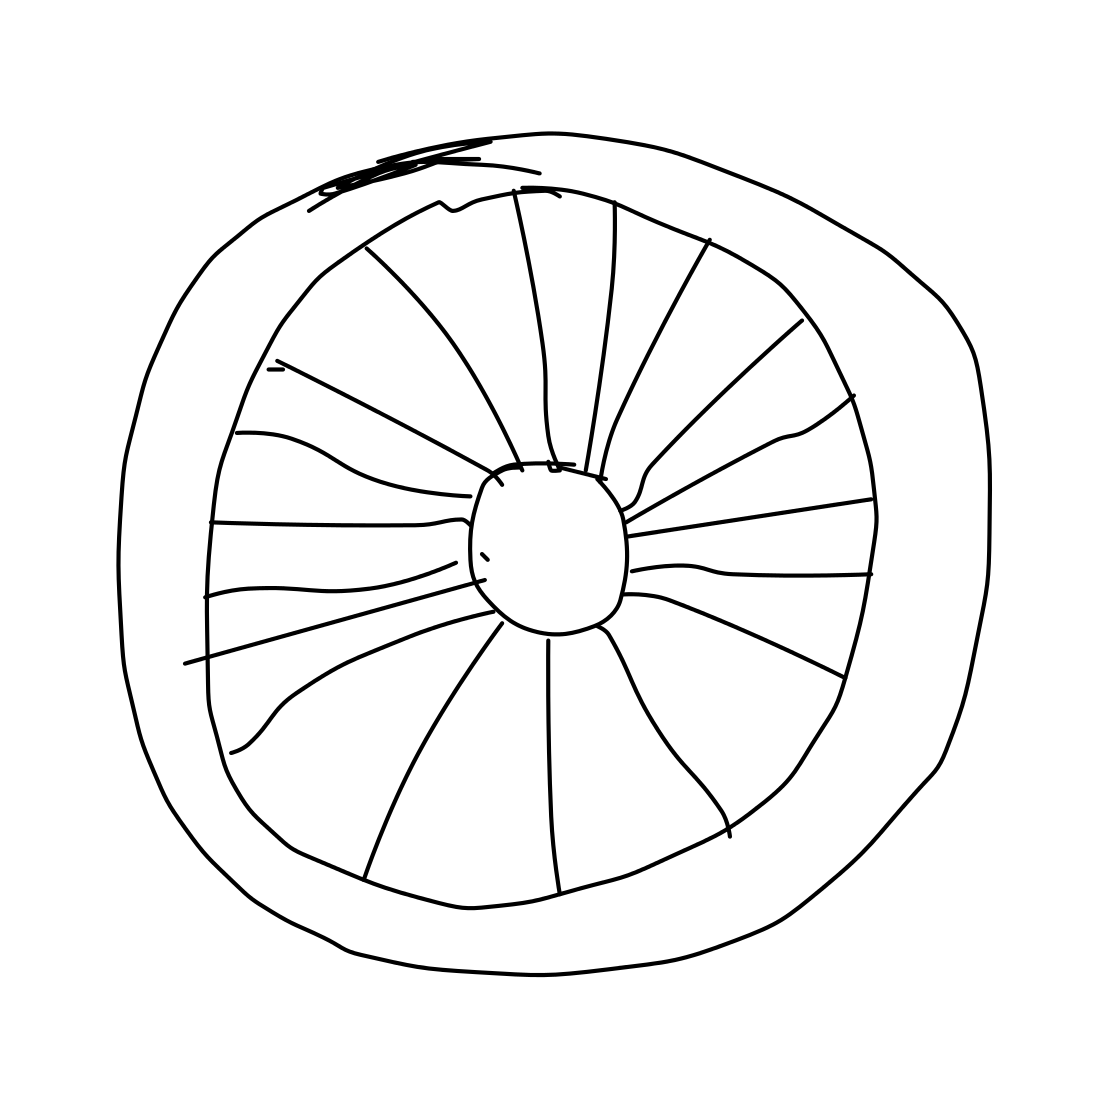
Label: wheel